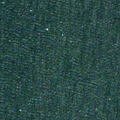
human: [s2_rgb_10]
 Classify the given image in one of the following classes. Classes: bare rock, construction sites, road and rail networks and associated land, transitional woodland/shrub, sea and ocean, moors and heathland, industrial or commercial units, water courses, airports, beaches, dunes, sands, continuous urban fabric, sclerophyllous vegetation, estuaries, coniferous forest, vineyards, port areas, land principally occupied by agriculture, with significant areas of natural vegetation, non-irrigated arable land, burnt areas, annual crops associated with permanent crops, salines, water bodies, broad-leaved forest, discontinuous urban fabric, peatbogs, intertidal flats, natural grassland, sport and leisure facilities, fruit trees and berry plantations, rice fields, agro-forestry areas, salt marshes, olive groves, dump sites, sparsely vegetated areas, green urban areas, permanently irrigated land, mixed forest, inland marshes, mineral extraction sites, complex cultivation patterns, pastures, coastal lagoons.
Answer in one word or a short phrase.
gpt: sea and ocean